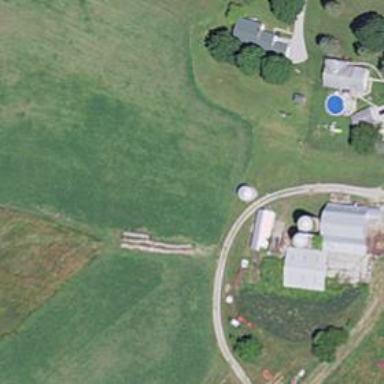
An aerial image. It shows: Silo.